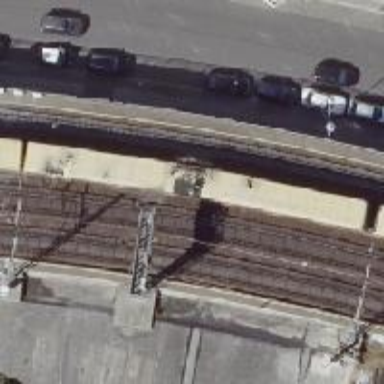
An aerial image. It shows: Railway signal.